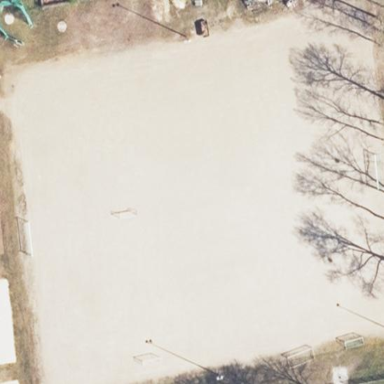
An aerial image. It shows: Sandy soccer pitch for leisurely sports.